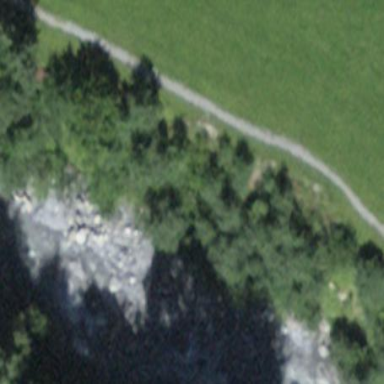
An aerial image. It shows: Natural scree.